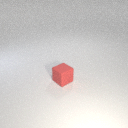
small red rubber cube